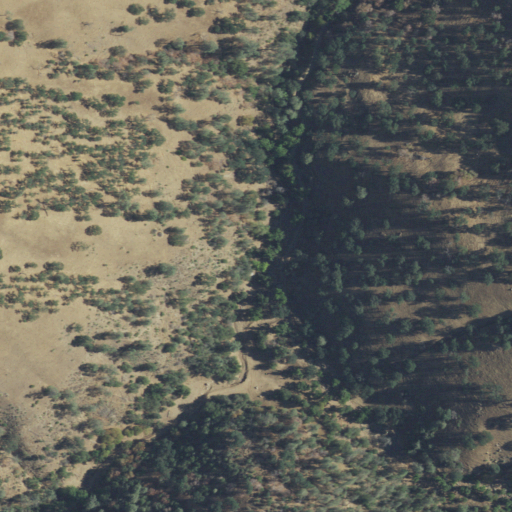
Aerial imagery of valley in California named Stag Canyon containing shrub, evergreen forest, and deciduous forest